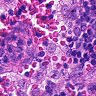
Metastatic tissue present: no